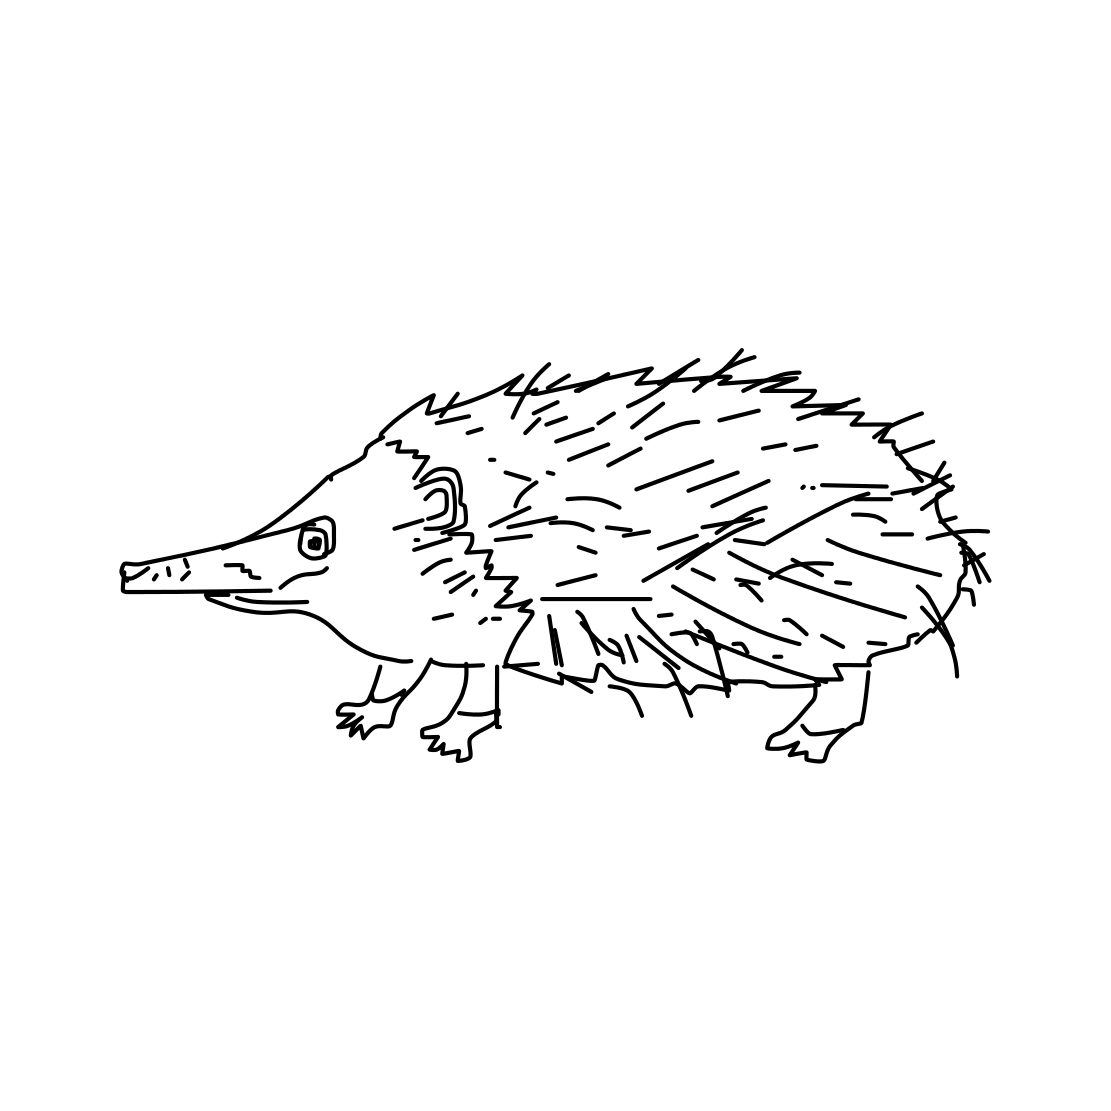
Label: hedgehog